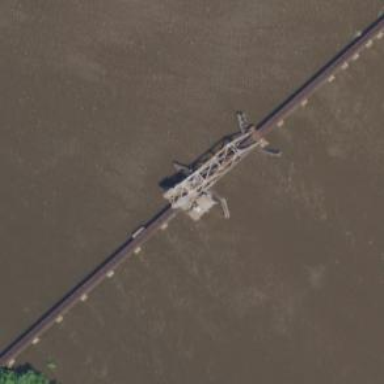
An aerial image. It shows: Movable bridge over railway.